Aerial crown-view tile of a tropical tree (Barro Colorado Island, Panama), acquired 20250124:
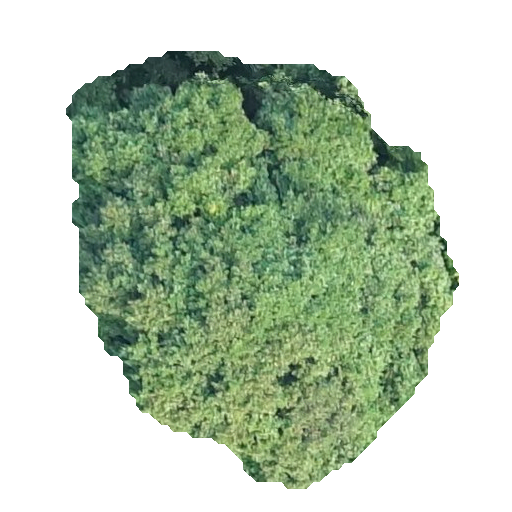
Species: Prioria copaifera
GBIF accepted scientific name: Prioria copaifera
Crown area: 184.776 m²